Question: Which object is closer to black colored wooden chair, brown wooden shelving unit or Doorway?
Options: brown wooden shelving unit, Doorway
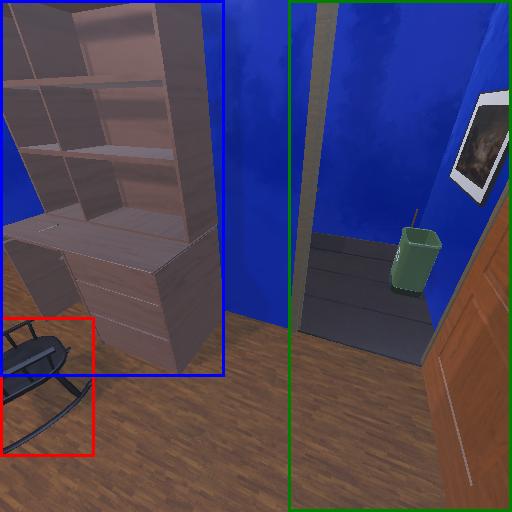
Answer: brown wooden shelving unit